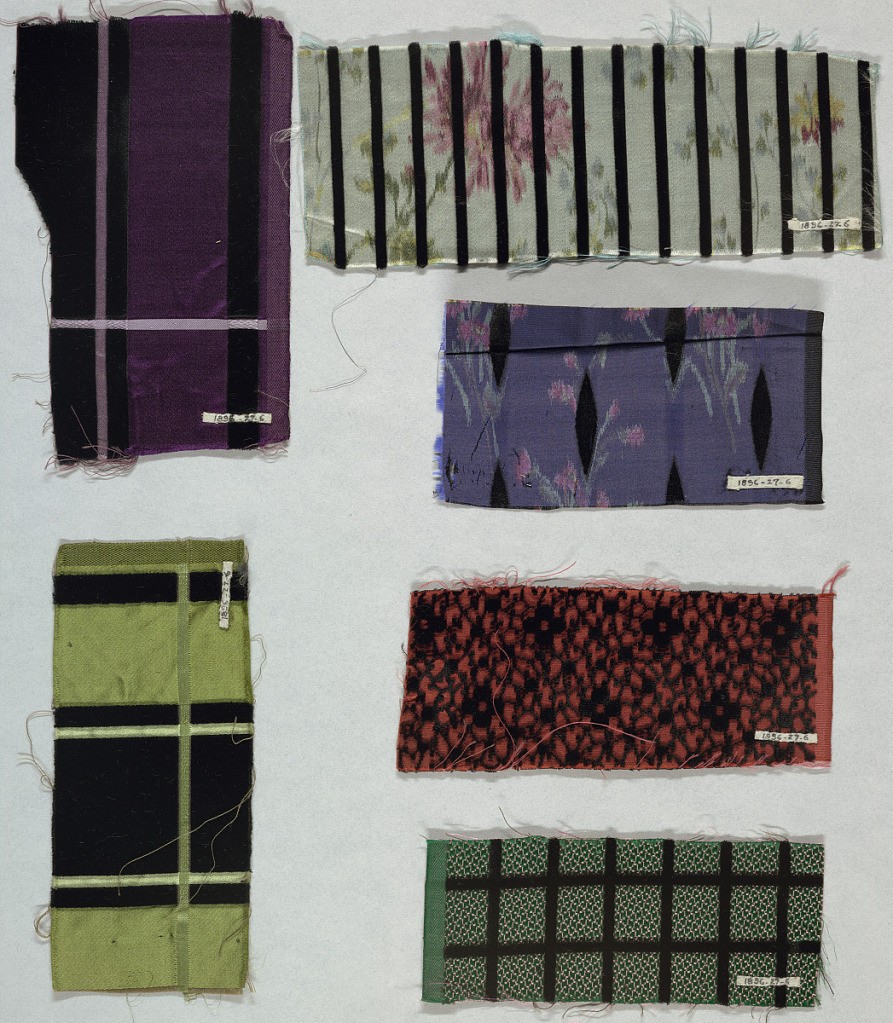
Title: Swatches
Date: late 19th century
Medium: silk Technique: woven (velvet)
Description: Fifty-six samples of patterned velvets on silk or satin grounds.